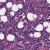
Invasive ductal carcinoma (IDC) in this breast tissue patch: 1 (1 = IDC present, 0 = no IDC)